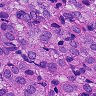
Metastatic tissue present: yes